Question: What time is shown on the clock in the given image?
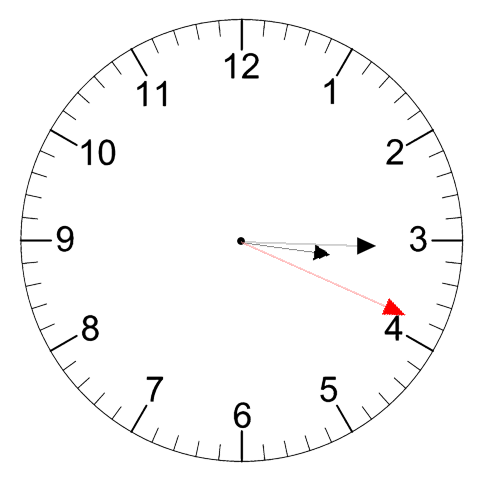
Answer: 03:15:19